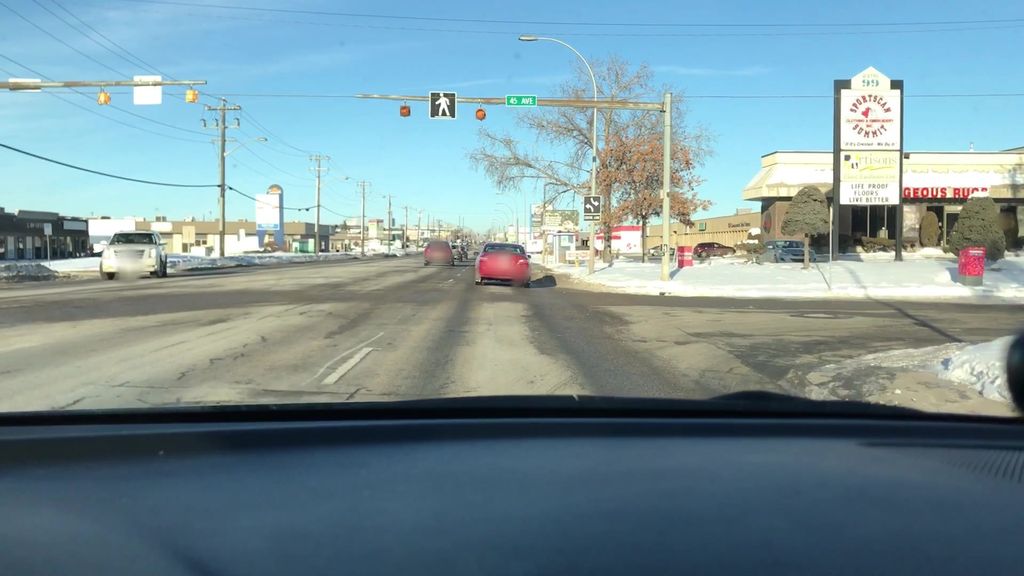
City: edmonton